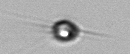
Label: Acanthoica_quattrospina